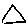
Label: triangle